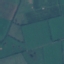
Land use / land cover class: Pasture